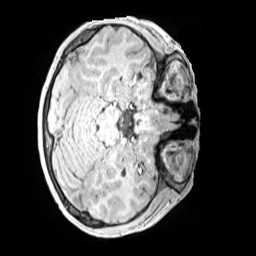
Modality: MP2RAGE
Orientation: axial
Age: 11
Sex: male
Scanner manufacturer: siemens
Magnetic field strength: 3 T
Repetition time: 4 s
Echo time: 0.00299 s